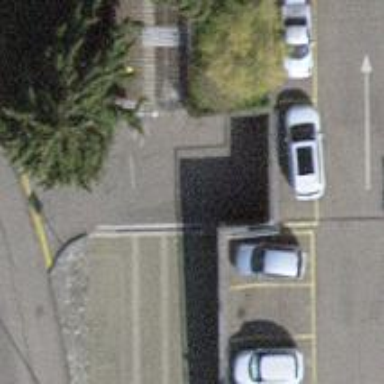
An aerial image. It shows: Parking aisle with grass paver surface.